Question: This is partially a copy of: <URL> but with some more restrictions and the fact that question was never adequately answered anyway.
I have a fixed position sidebar that is 100% height (I suppose it could be absolute position with top 0 bottom 0)
There are a number of elements that take up the first part of the sidebar and then tabs for user content (essentially and area where users can save links to). The elements in the first part of the sidebar can be added and removed so the vertical starting position of the user content is variable. The user content itself could contain any number of links within the tab content and as such the tab content could take up more height than the rest of the sidebar. When it does this I would like a scrollbar to appear in the tab content area to scroll through all the links.
A demo page can be seen here: <URL>
A very close analogy is the same thing that Google does in gmail as shown in the image below.

Google may do it with javascript or pure css. A pure CSS solution would be preferable but javascript is a valid option for me too.
Some more info:
- - -
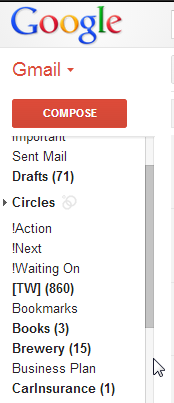
Answer: you can wrap the list in a div and set the 'height' and add 'overflow: auto;'
<URL>
demo updated